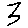
Label: zigzag